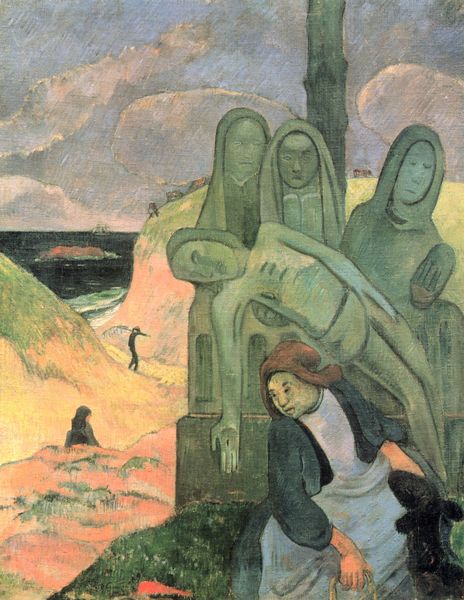
Titel: Der grüne Christus
Künstler: Paul Gauguin
Standort: Bruxelles
Institution: Musées royaux des Beaux-Arts de Belgique
Schlagwörter: baum, berg, blau, felsen, gemälde, gruppe, hand, himmel, mann, meer, umhang, wasser, weiß, wolken, frauen, gelb, grün, himmerl, impressionismus, landschaft, menschen, sand, see, ufer, bewegung, frankreich, frau, grau, hintergrund, hut, kleid, männer, orange, pastell, schwarz, symbol, zeichnung, blick, gras, hund, rot, schleier, tuch, weg, wiese, wolke, expressionismus, haube, leute, rock, symbolismus, jacke, kappe, arm, arme, augen, johannes, leiche, mensch, stein, tod, tot, trauer, bild, hände, häuser, hügel, stamm, weite, insel, gewand, drei, mutter, blatt, rosa, tal, arbeit, skulptur, statue, schürze, küste, schiff, strand, wellen, hocke, moderne, bäuerin, abstrakt, berge, düne, dünen, fels, hang, nebel, primitivismus, figuren, bretagne, korb, durchgang, bucht, gauguin, regen, vier, südsee, schaf, kreuz, pfahl, denkmal, paul, china, skulpturen, statuen, christus, grab, jesus, kreuzabnahme, kreuzigung, leichnam, ostern, pieta, stigmata, gaugin, lanschaft, leiden, schmerz, mythos, knieend, kniend, maria, schütze, verstecken, madonna, magdalena, beweinung, jerusalem, jesu, schaaf, stahl, christentum, grablegung, schaufel, spaten, marien, christi, ölung, august, pont, avantgarde, postimpressionismus, skultpur, denis, paul gauguin, abnahme, tahiti, nonnen, körner, rechen, skulpture, golgatha, modersohn, gottes sohn, kalvarienberg, arbeiterin, wolekn, kreuzesstamm, jeusu, haiti, vorreiter, roda, buffalo, aven, cloisonismus, pont aven, becker, paula, maurice denis, dankmal, denkmaö, die drei marien, gvds, gvdsvg, jusus christus, küste sgr, vendee, frauen#frau, kreuy, klosterschwestern, august gauguin, kopfdeckung, miaria